Field crop: maize
Growth stage: 2
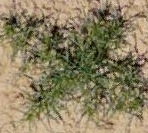
Species: salsola